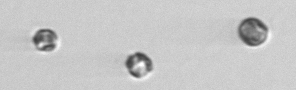
Label: Thalassiosira_sp_aff_mala